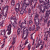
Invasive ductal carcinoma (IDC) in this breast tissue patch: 1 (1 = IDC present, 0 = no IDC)